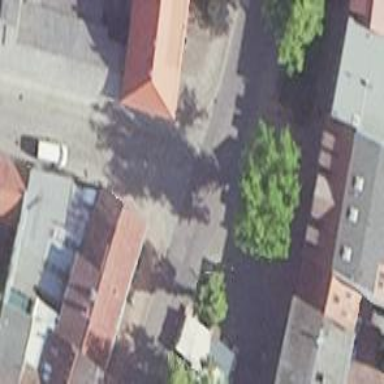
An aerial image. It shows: Residential road with sidewalks on both sides. The surface of the right sidewalk is made of setts.